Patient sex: M
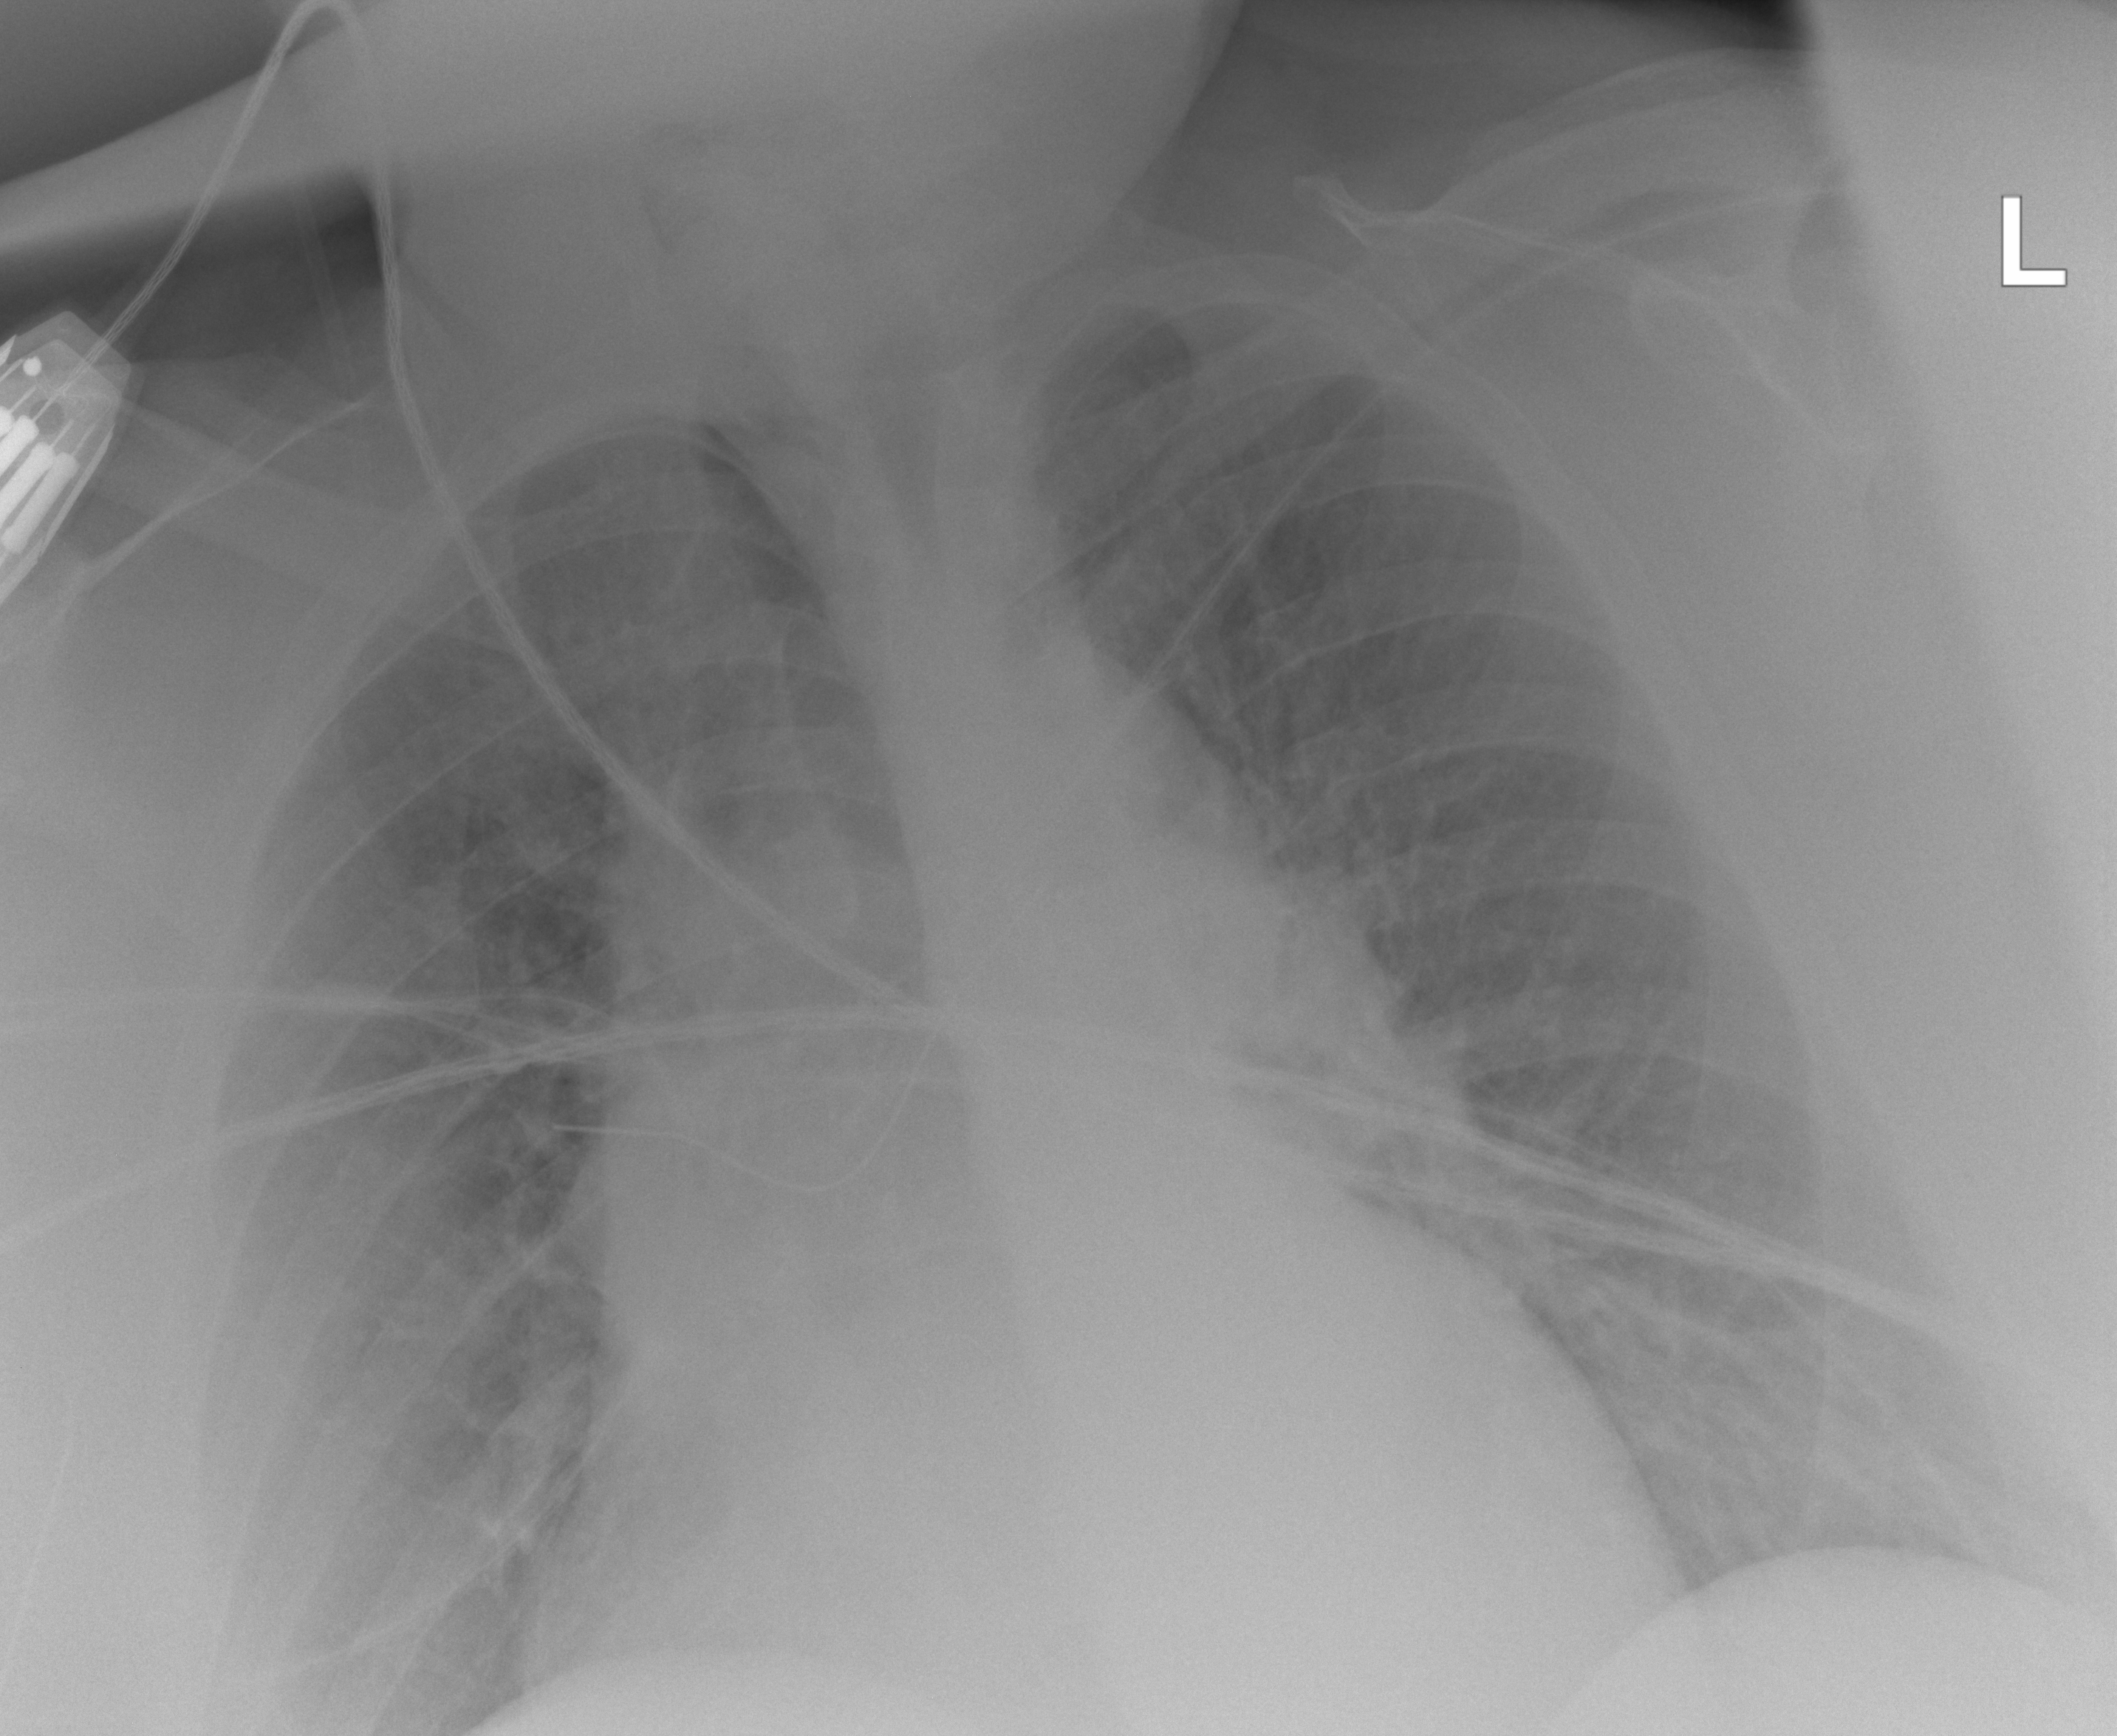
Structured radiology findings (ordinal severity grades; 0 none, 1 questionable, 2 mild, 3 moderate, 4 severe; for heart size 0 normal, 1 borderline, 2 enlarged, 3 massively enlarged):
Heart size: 2
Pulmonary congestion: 2
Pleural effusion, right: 0
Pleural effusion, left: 0
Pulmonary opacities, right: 0
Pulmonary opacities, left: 0
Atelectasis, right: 1
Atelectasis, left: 1